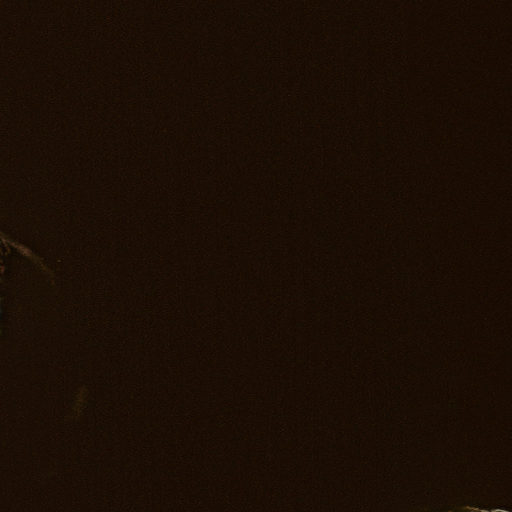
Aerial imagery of bar in Alaska named Black Rock containing only unknown